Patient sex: M
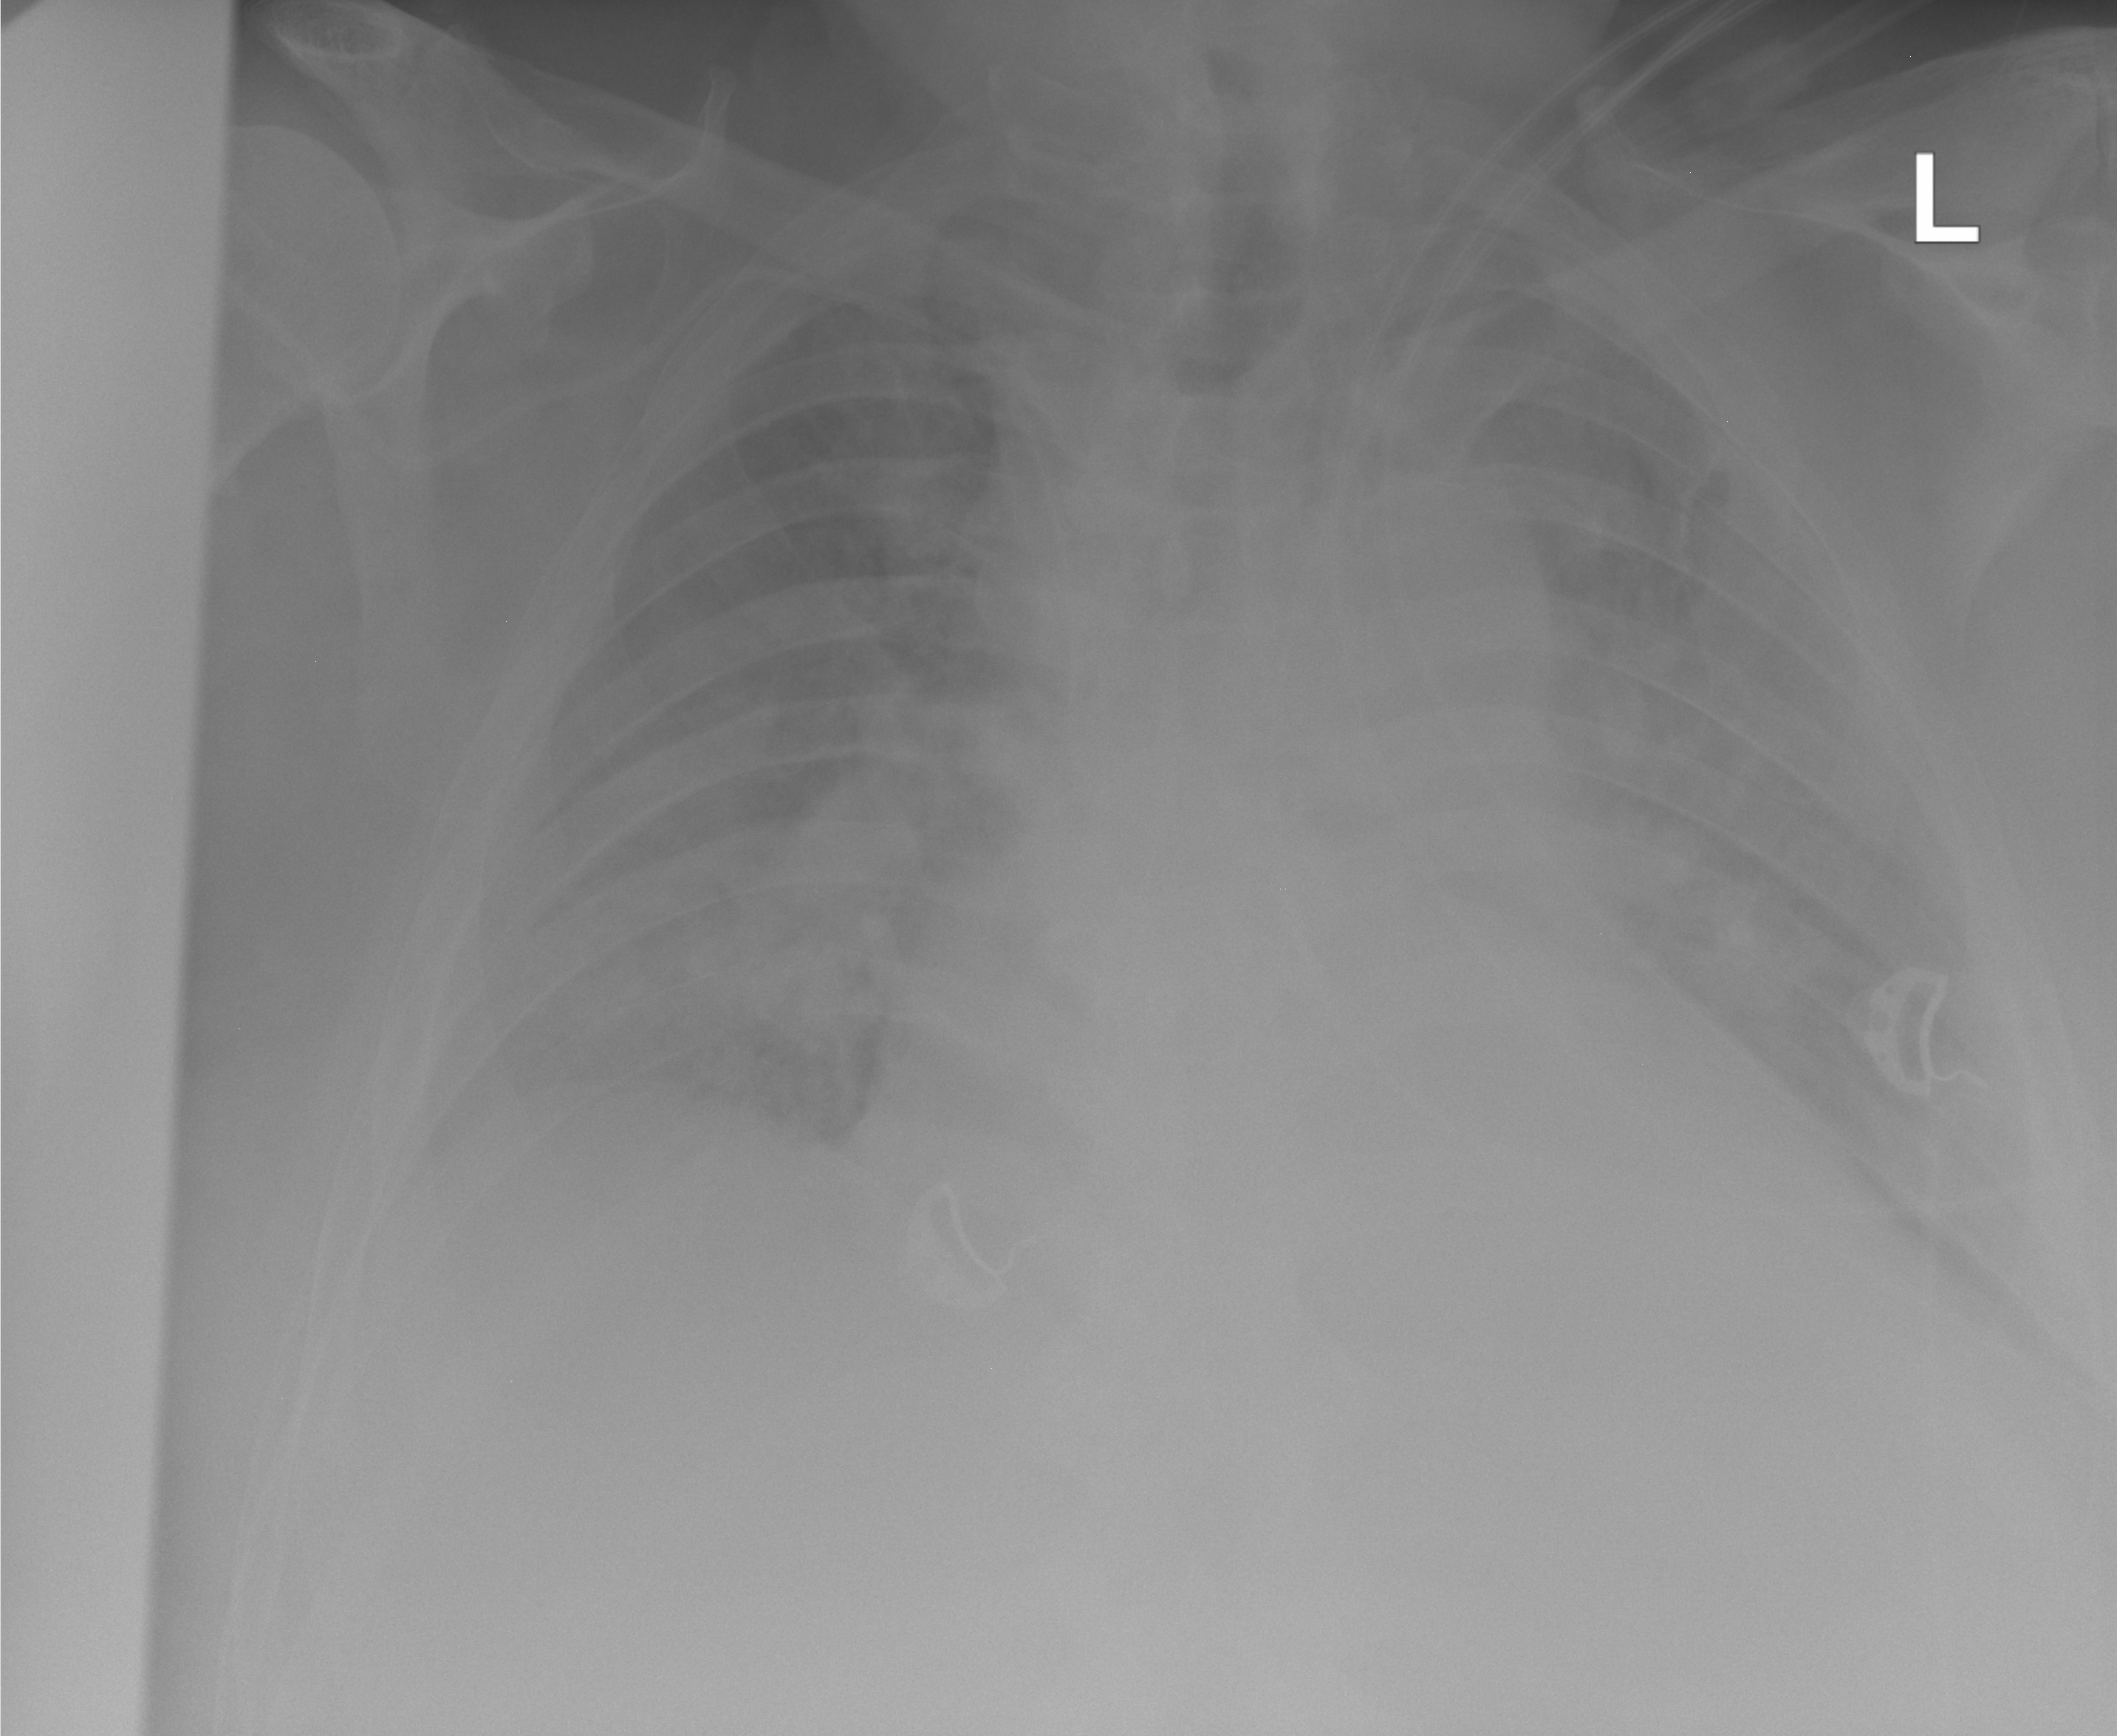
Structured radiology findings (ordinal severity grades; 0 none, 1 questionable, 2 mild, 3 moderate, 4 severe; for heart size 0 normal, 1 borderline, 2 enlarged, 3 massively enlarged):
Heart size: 2
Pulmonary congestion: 2
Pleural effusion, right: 2
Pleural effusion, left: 2
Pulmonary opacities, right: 3
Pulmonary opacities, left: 2
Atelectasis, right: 2
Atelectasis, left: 2